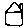
Label: house